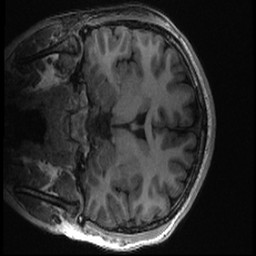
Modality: T1w
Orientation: coronal